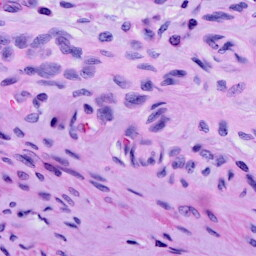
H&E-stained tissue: Cervix